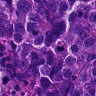
Metastatic tissue present: yes